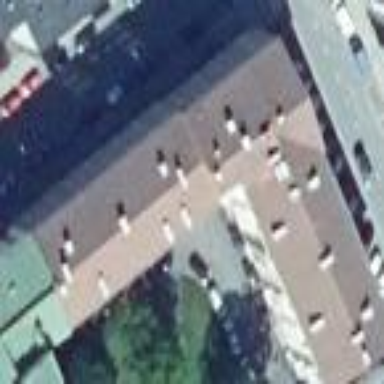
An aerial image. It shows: Gabled roof apartments building.